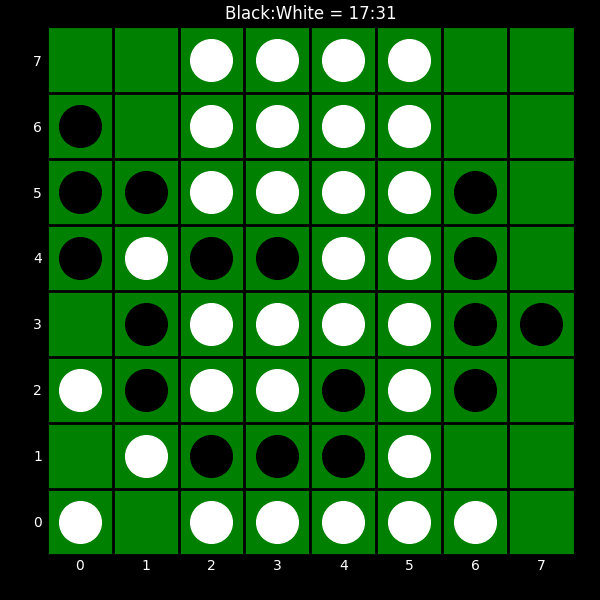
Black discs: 17
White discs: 31